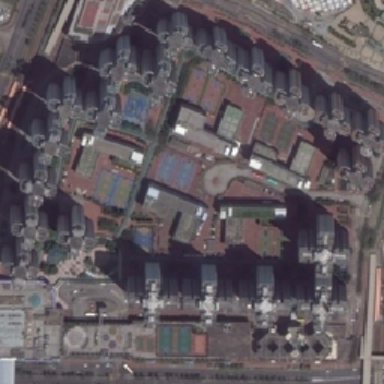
There are some sports fields and many buildings in the middle .